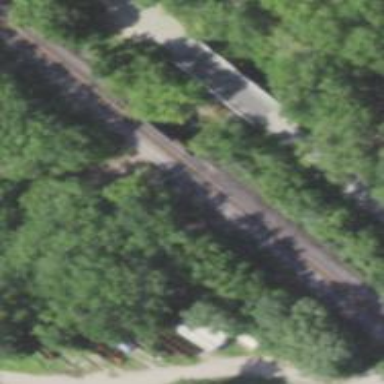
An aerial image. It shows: Abandoned railway bridge over siding.